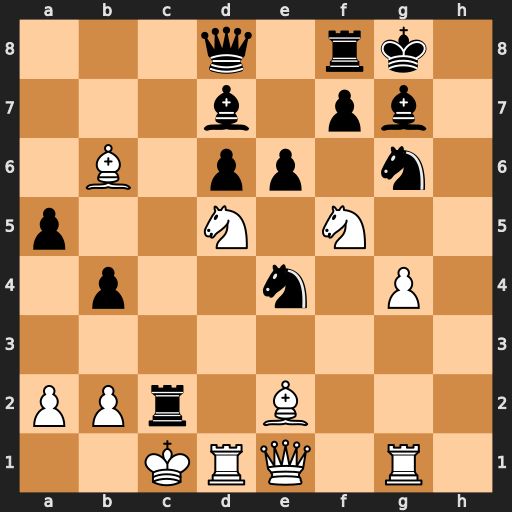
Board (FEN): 3q1rk1/3b1pb1/1B1pp1n1/p2N1N2/1p2n1P1/8/PPr1B3/2KRQ1R1
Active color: w
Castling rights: -
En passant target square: -
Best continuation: Kxc2 Qc8+ Kb1